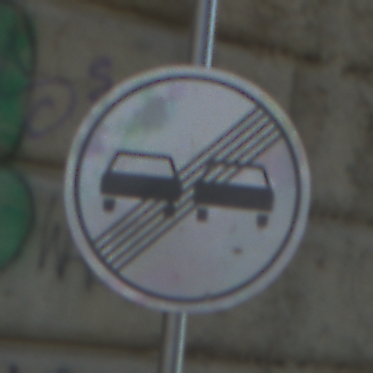
Verkehrszeichen: EndeUeberholverbot
Umgebung: Outdoor, Urban
Tageszeit: Midday
Wetter: Clear
Licht: Natural
Jahreszeit: NotSpecified
Kontrast: LowContrast